Frequency: 50000
Velocity: 0,155
Power: 15
Pulse duration: 0,0000001
Pass count: 1
Magnification: 10
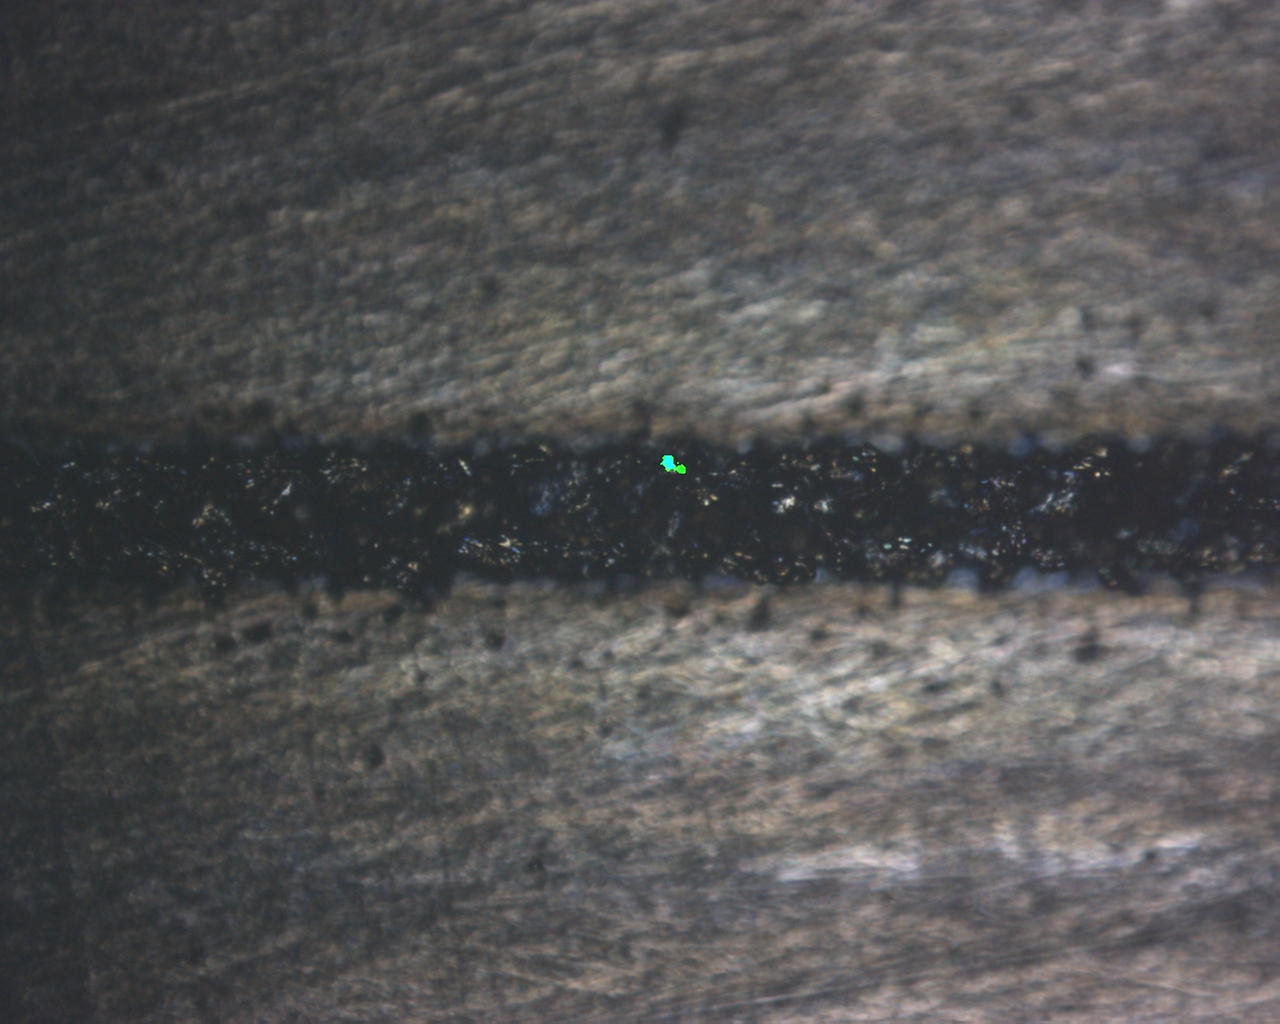
Measured width: 149.802
Other width: 40.773